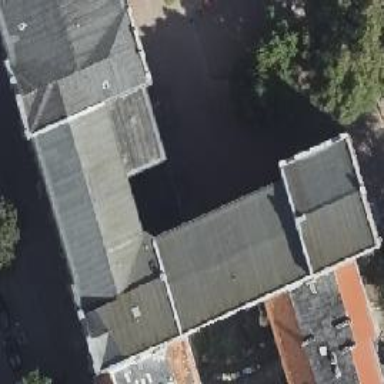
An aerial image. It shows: Gray gabled roof school building.